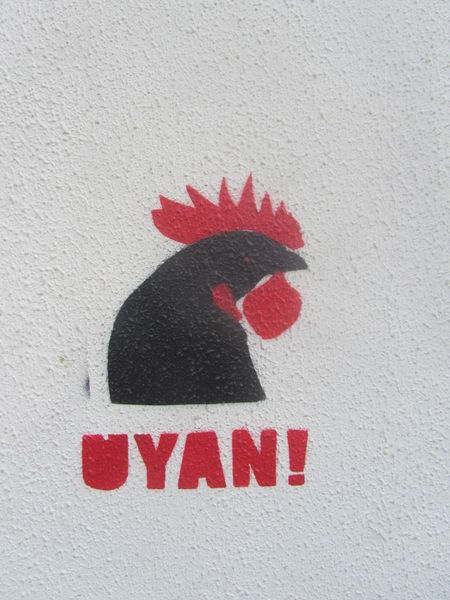
Titel: UYAN
Standort: Istanbul
Schlagwörter: dunkel, kopf, vogel, weiß, hell, schwarz, rot, tier, wand, augen, sack, schrift, papier, schnabel, kamm, mauer, tapete, druck, text, putz, männlich, hahn, huhn, türkei, zweifarbig, gockel, henne, hahnenkopf, istanbul, schablone, hahnenkamm, spray, logo, street art, graffitti, ei, uyan!, uyan, tierschutz